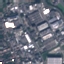
Label: Industrial